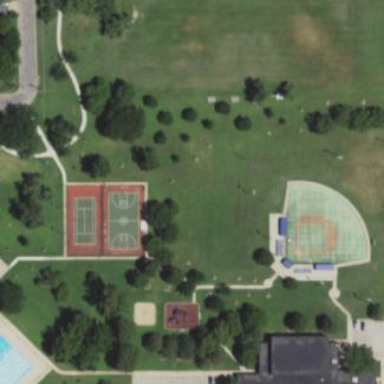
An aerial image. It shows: Park.